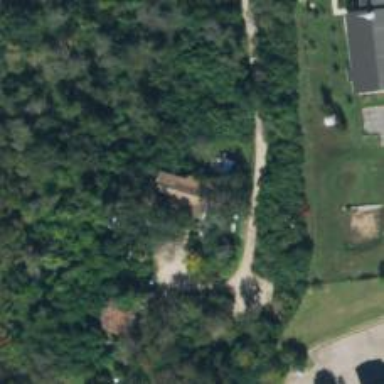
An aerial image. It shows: Animal shelter.